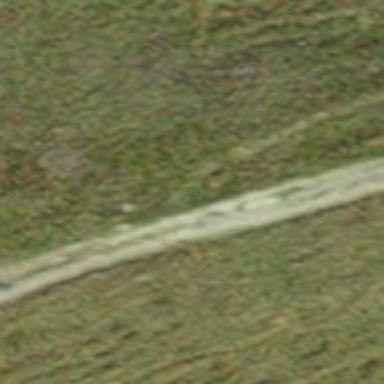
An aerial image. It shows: Grass track road with grade 5 tracktype.